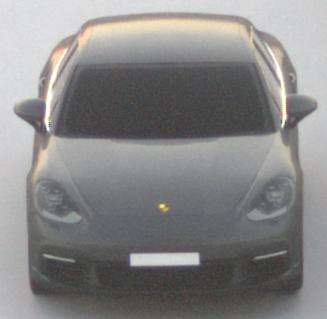
Make: Porsche
Model: Panamera
Detailed model: Panamera (971)
Model produced from: 2016/11
Model produced until: 2018/08
Doors: 5
Color: gray
Road condition: dry road
Daytime: sunrise or sunset
Contrast: low contrast